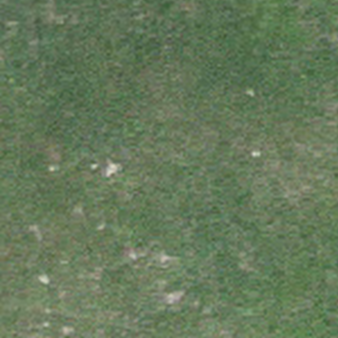
Label: other